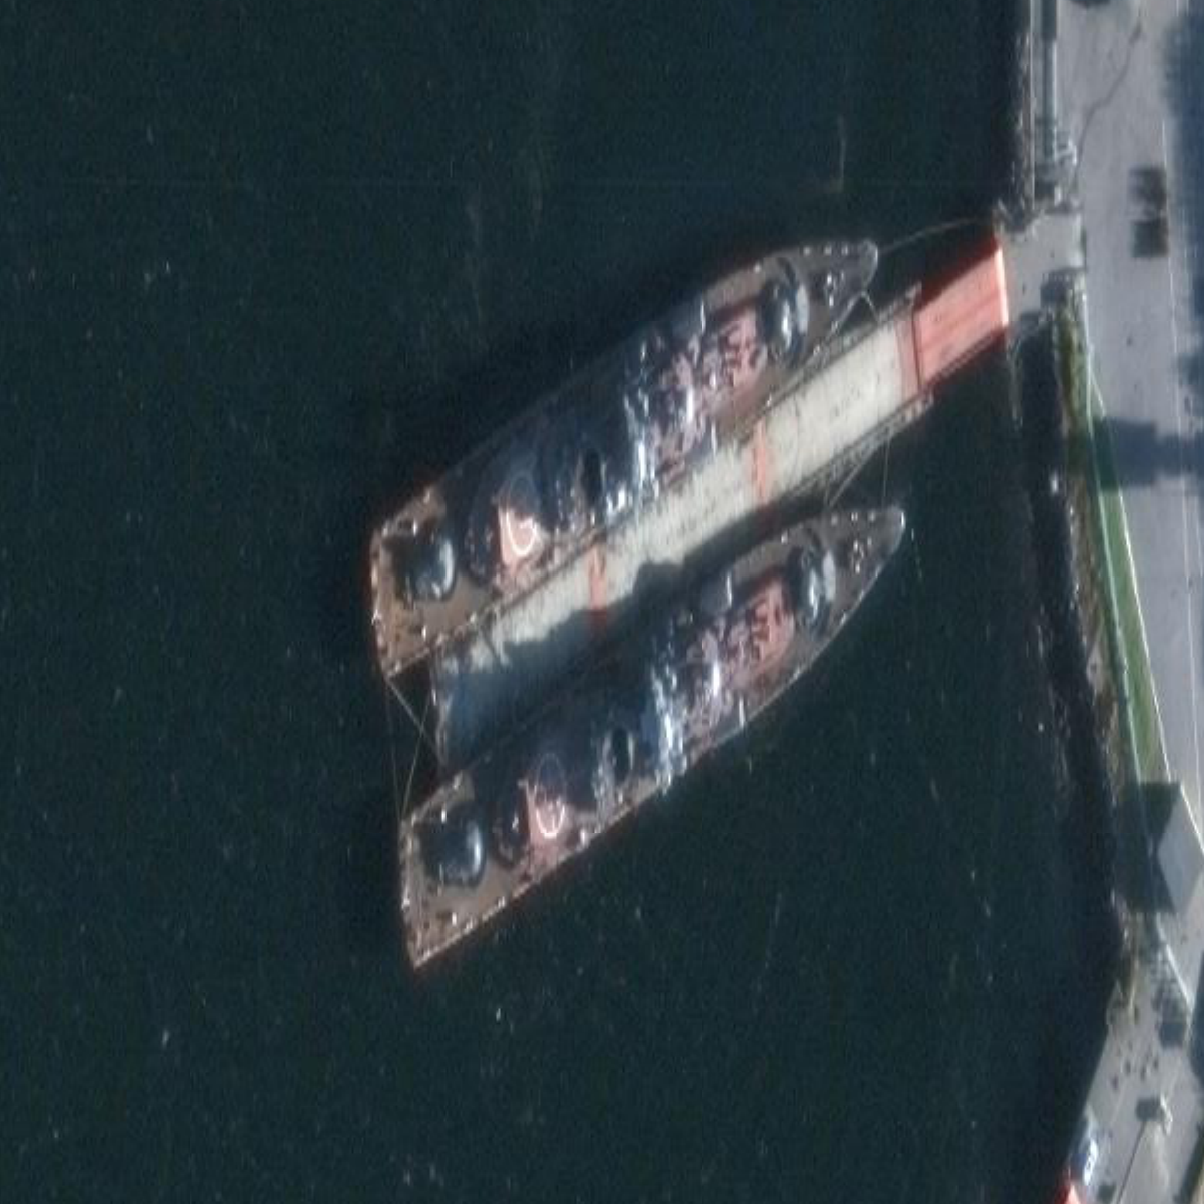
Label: destroyer